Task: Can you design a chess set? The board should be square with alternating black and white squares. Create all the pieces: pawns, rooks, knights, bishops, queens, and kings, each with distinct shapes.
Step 2338:
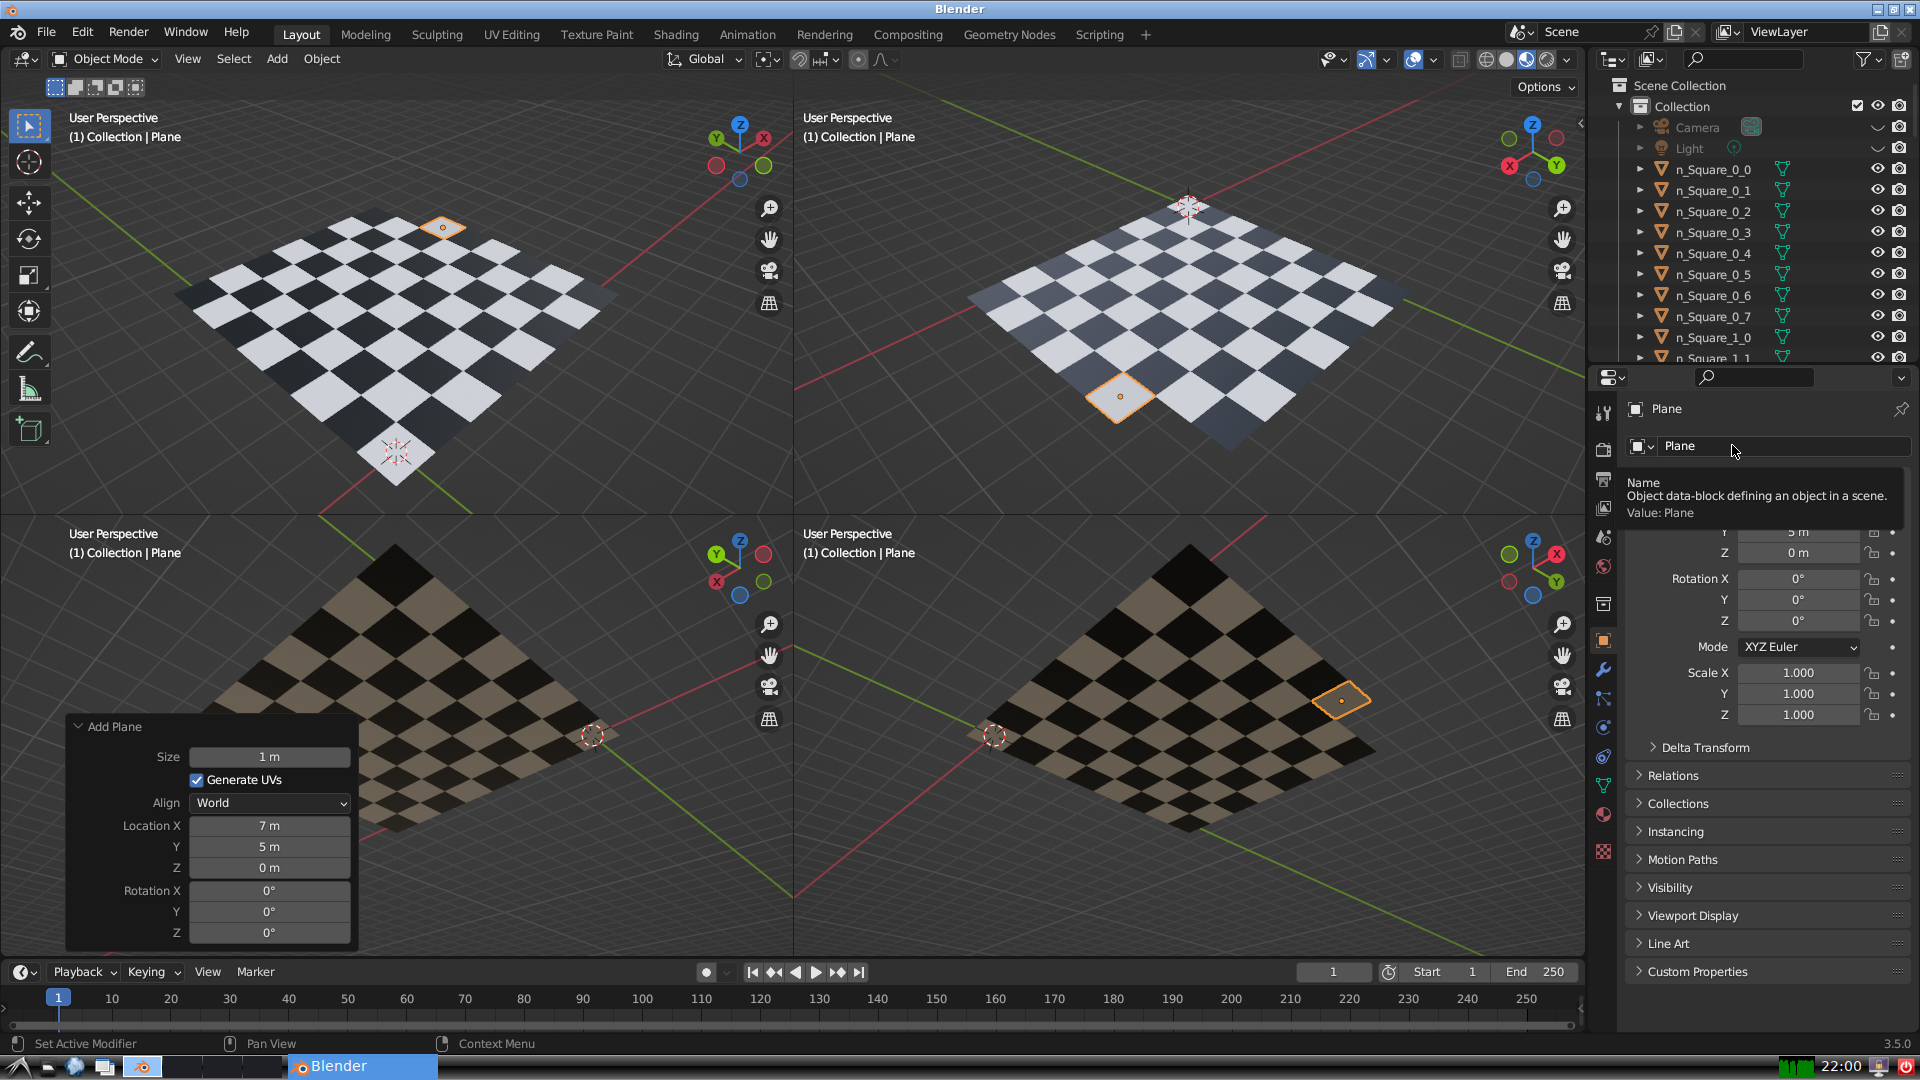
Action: click: no